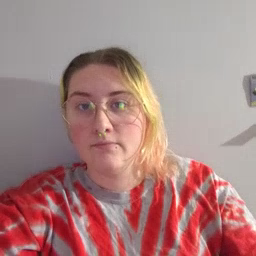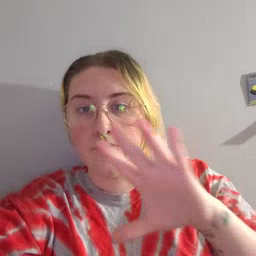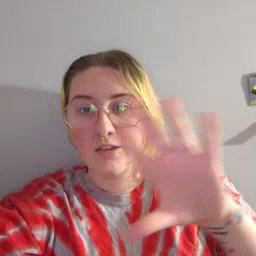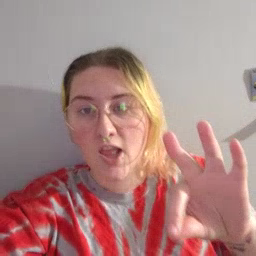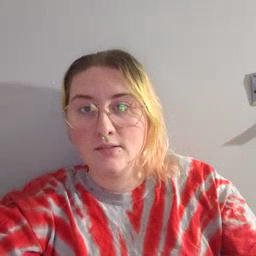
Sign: frenchfries